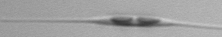
Label: Cylindrotheca